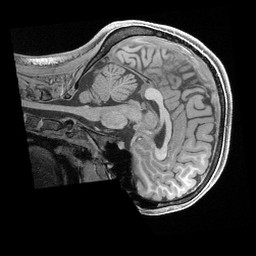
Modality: T1w
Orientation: sagittal
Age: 22
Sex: female
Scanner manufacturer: siemens
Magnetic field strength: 3 T
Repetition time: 2.4 s
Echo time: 0.00241 s